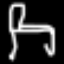
Label: chair